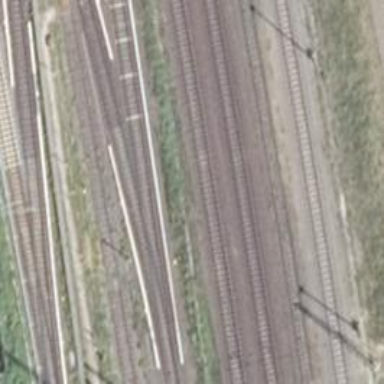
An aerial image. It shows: Siding service for electrified light rail railway.